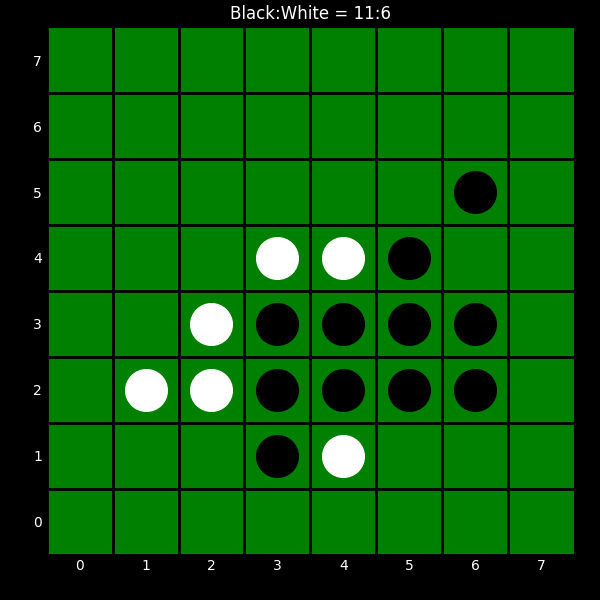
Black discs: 11
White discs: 6